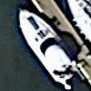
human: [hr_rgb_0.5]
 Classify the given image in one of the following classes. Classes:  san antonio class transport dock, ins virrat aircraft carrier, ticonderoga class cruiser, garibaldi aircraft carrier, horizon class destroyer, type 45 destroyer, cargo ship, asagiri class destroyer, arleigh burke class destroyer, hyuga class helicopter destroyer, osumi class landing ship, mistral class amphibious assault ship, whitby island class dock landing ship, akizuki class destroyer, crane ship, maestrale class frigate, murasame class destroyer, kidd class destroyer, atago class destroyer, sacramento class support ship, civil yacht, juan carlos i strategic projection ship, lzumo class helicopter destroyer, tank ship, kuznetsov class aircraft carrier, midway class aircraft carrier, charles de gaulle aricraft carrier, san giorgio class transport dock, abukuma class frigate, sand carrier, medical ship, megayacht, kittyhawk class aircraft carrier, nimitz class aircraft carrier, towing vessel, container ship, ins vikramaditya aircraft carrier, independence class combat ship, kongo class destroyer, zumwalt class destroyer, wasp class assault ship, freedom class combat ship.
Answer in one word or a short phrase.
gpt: Civil yacht